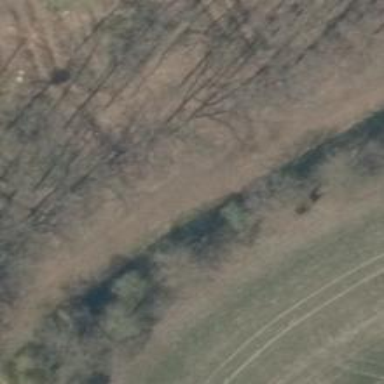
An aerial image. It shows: Hunting stand.